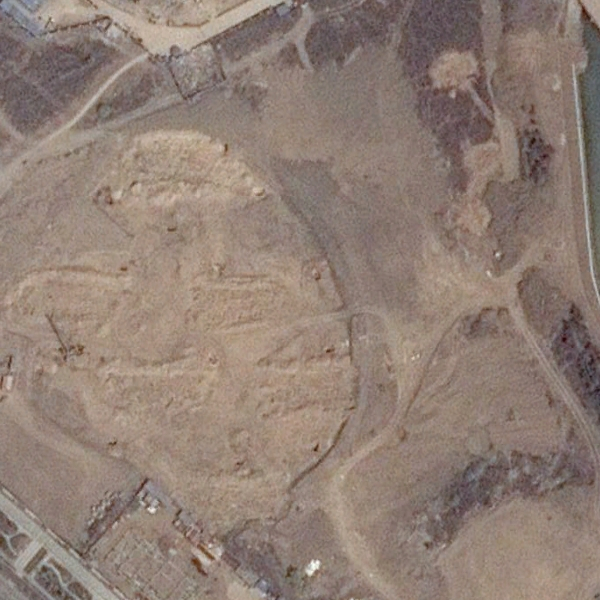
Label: BareLand